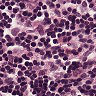
Metastatic tissue present: no